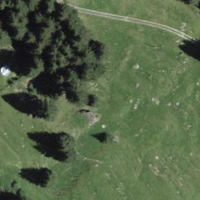
EUNIS habitat code: 24
Species observed at this site:
Zygaena lonicerae